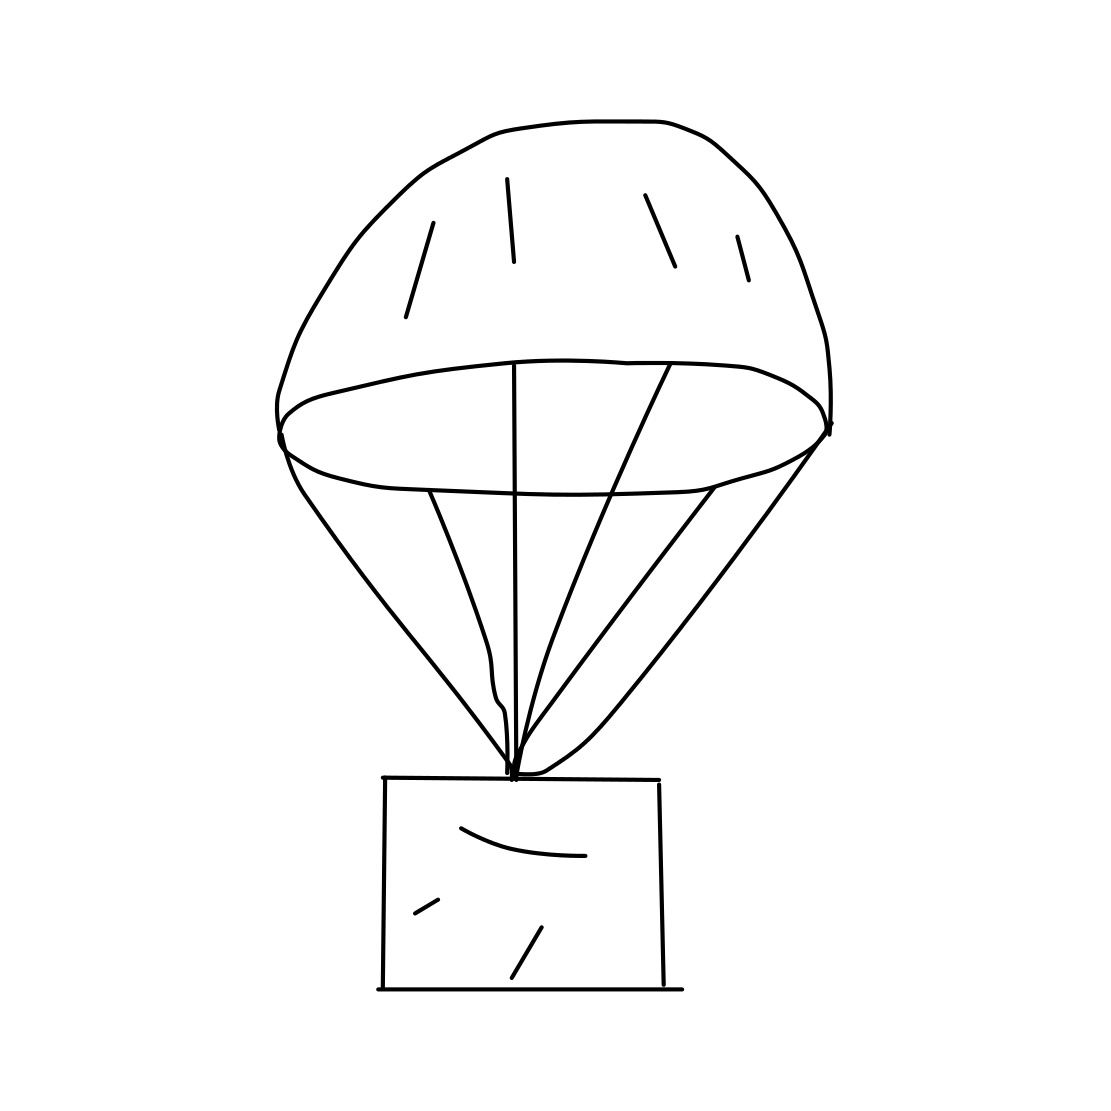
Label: parachute